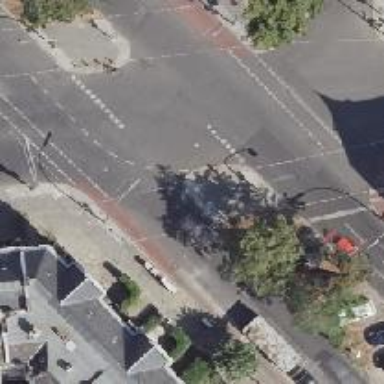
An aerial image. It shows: Footway that serves as traffic island.